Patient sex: M
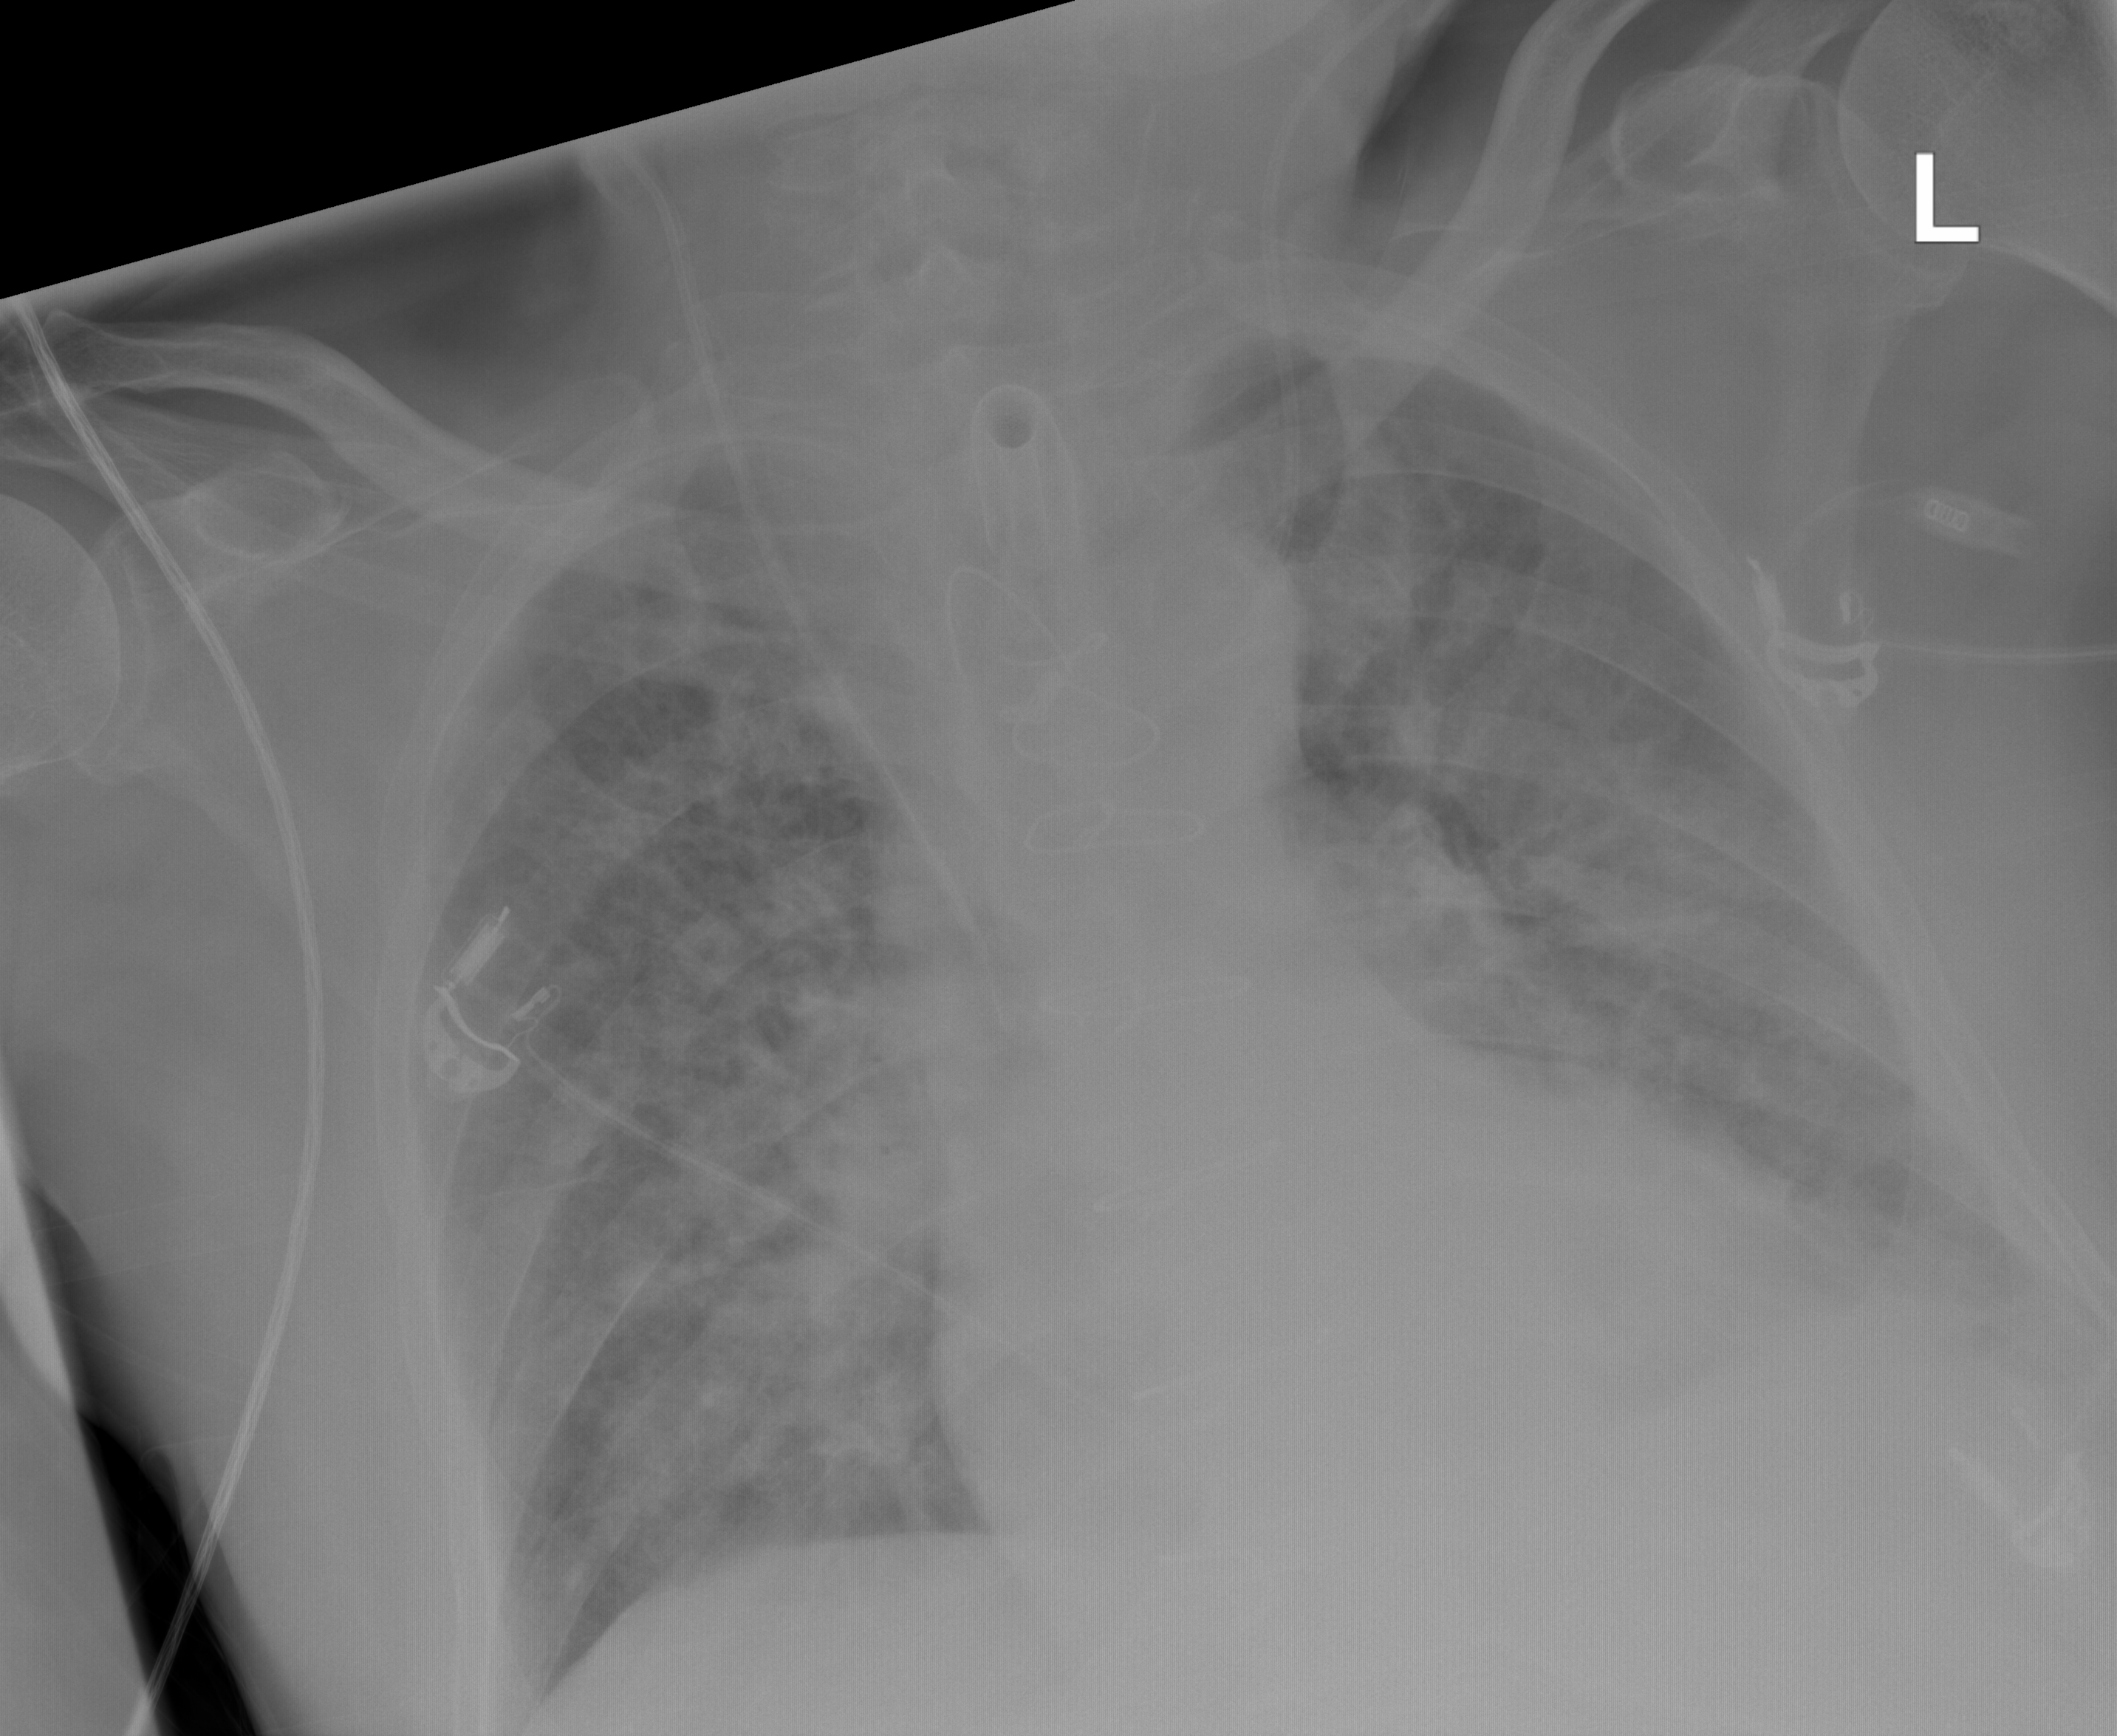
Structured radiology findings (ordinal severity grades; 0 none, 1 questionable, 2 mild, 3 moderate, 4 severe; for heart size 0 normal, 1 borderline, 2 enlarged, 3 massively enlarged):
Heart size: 1
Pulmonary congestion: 2
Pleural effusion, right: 0
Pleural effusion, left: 2
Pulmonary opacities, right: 3
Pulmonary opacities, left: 3
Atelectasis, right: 2
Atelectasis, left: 2